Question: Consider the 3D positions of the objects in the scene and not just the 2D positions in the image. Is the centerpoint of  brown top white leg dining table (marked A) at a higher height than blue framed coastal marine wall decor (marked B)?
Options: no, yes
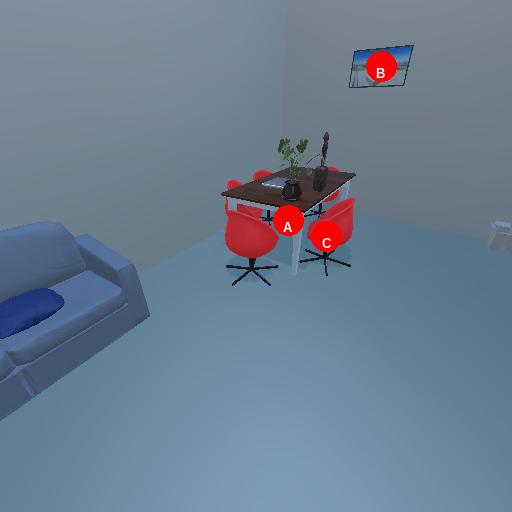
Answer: no